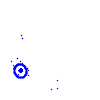
Particle: electron